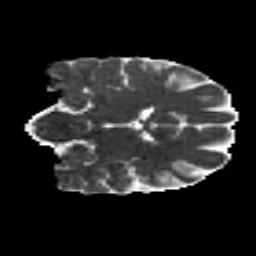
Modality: MD
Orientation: coronal
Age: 28
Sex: male
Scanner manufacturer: siemens
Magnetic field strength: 3 T
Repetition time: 8.8 s
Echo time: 0.085 s